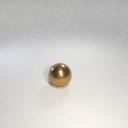
large brown metal sphere